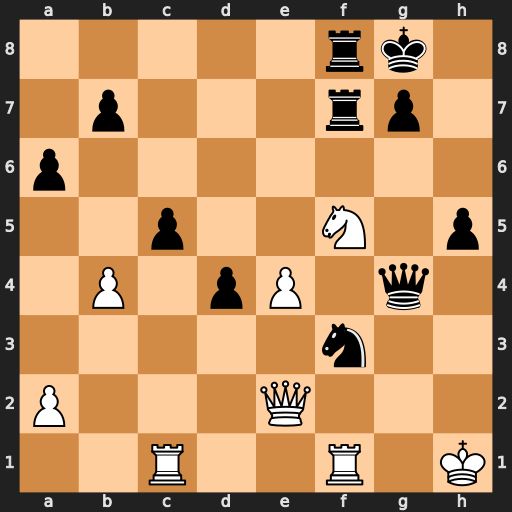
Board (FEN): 5rk1/1p3rp1/p7/2p2N1p/1P1pP1q1/5n2/P3Q3/2R2R1K
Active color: w
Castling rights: -
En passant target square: -
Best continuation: Rxf3 Rxf5 exf5